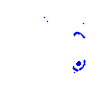
Particle: electron